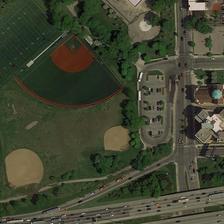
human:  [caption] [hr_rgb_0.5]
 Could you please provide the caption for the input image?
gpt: a baseball field is next to several green trees and two roads .

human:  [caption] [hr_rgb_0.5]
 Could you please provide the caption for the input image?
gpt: a football field and a baseball field are near some green trees and a road .

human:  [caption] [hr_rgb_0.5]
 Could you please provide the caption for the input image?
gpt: a baseball field is surrounded by many green plants and a road .

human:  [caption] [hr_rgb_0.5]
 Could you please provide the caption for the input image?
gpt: this tranquil and beautiful place consists of a playground and a large area of grassland .

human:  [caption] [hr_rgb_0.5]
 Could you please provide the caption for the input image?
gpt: a baseball field is next to several green trees and two roads .